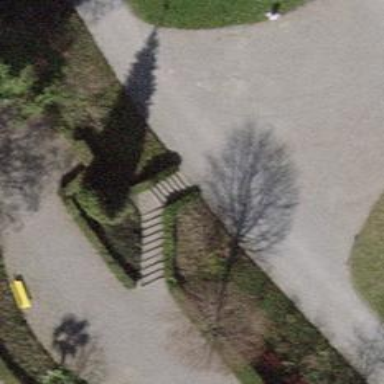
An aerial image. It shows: Staircase with pebblestone surface.